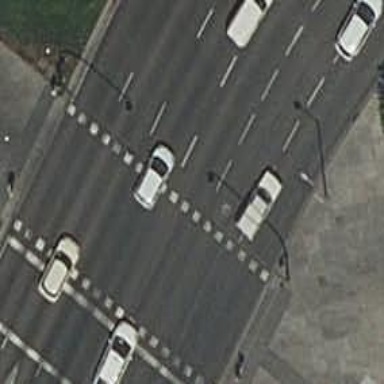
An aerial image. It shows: Road crossing with traffic signals.